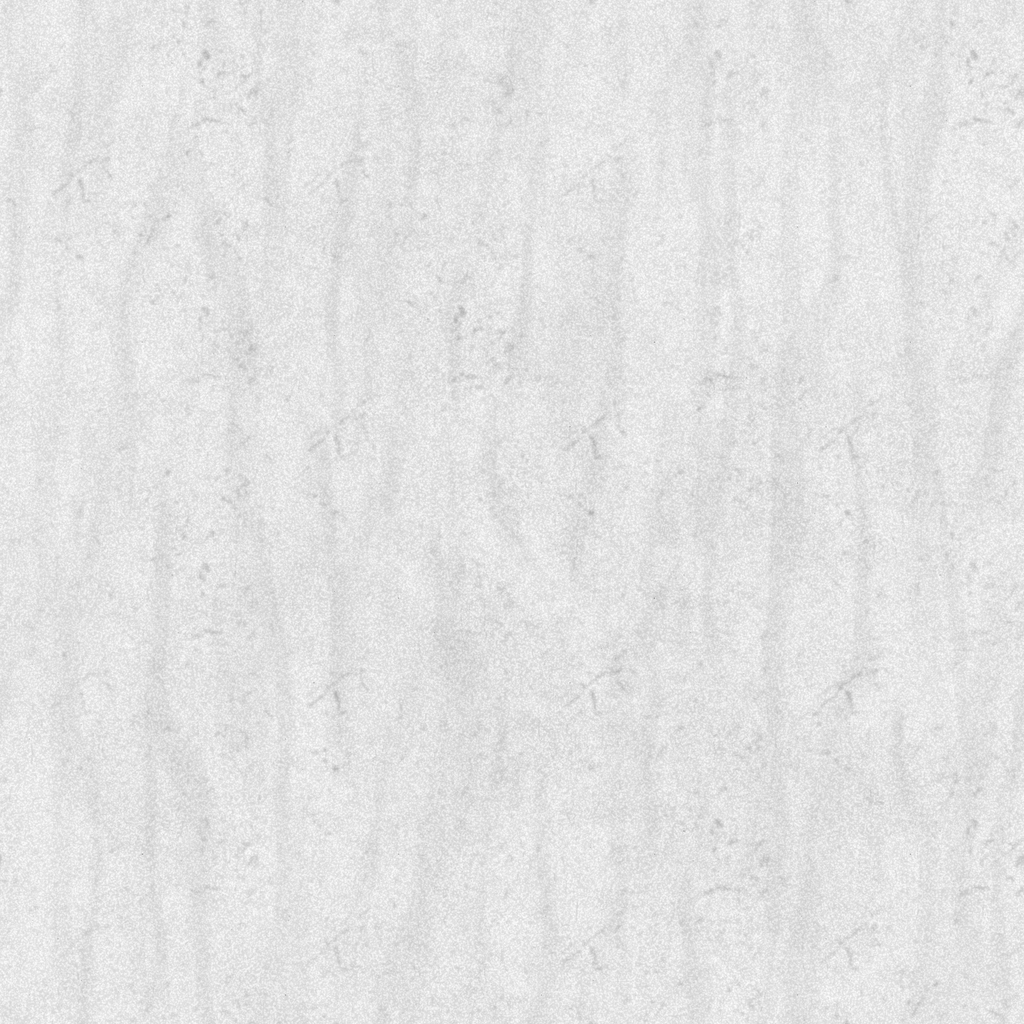
Texture map type: Displacement